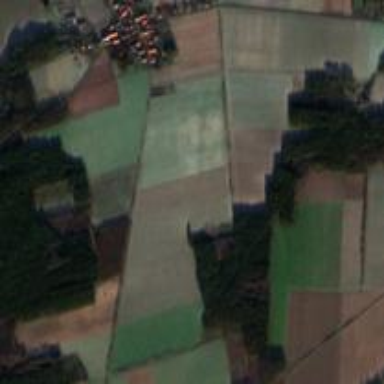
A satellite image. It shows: View of farmland.